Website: apple
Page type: address-validator
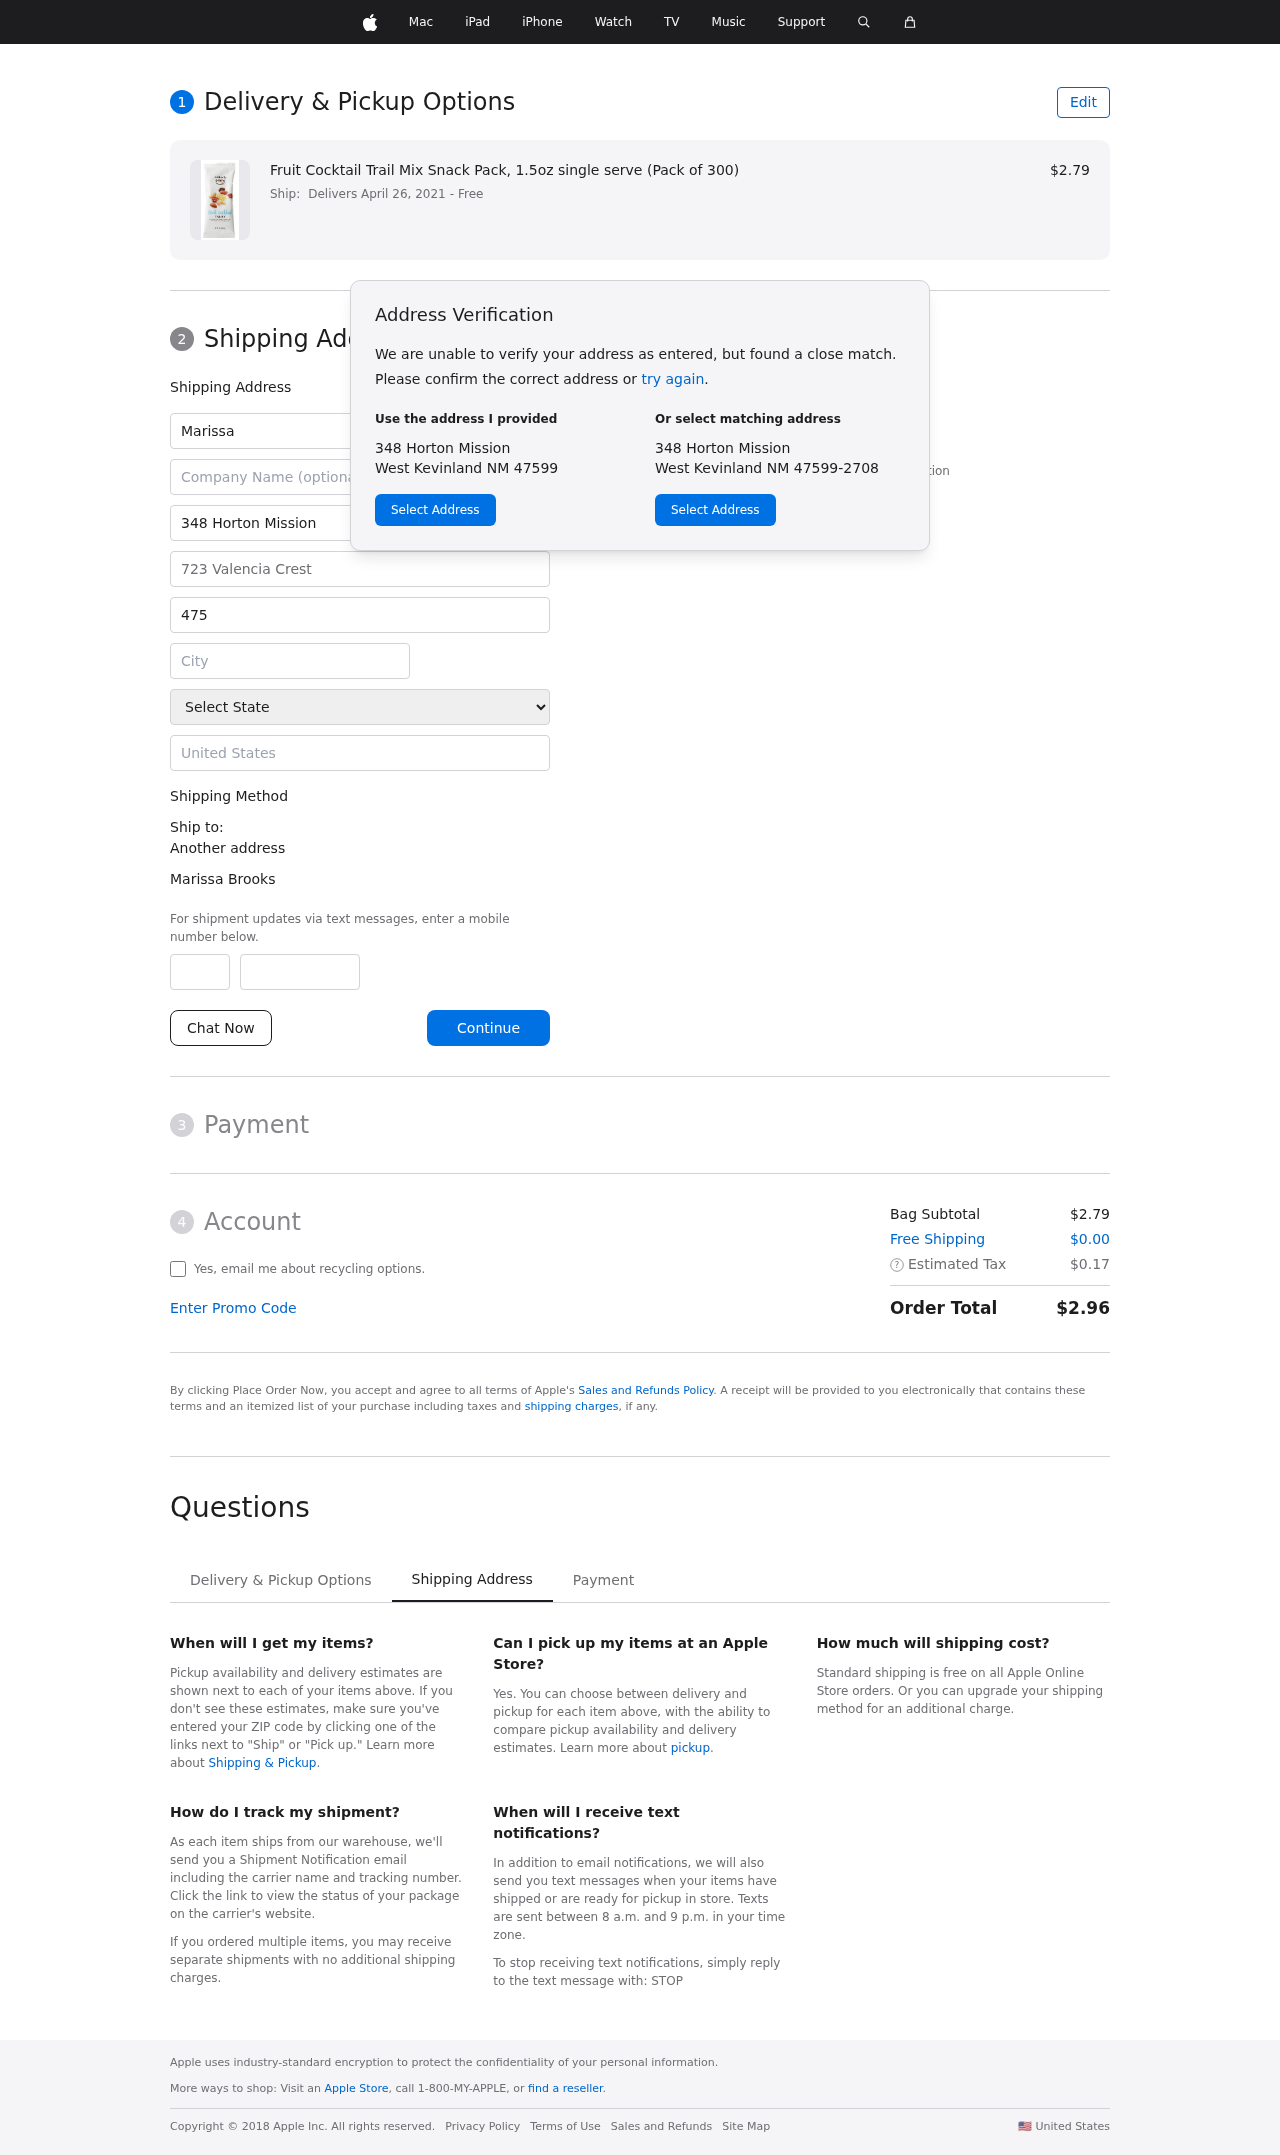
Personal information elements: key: PII_CITY
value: West Kevinland
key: PII_COUNTRY
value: United States
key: PII_FIRSTNAME
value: Marissa
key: PII_FULLNAME
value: Marissa Brooks
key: PII_LASTNAME
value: Brooks
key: PII_PHONE_AREA
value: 736
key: PII_PHONE_SUFFIX
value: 6785
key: PII_POSTCODE
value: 47599
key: PII_STATE
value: New Mexico
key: PII_STREET
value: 348 Horton Mission
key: PII_STREET2
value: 723 Valencia Crest
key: PII_CITY_STATE_ZIP
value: West Kevinland NM 47599
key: PII_STATE_ABBR
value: NM
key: PII_POSTCODE_FULL
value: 47599
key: PII_POSTCODE_NUMERIC
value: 47599
Product elements: key: PRODUCT1_NAME
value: Fruit Cocktail Trail Mix Snack Pack, 1.5oz single serve (Pack of 300)
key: PRODUCT1_PRICE
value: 2.79
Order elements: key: ORDER_DELIVERY_DATE
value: Delivers April 26, 2021
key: ORDER_SUBTOTAL
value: $2.79
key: ORDER_SHIPPING_COST
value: $0.00
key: ORDER_TAX
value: $0.17
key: ORDER_TOTAL
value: $2.96